Brain MRI, t2w sequence, axial 2D slice.
Patient: age 39, sex M, weight 95 kg, height 1.95 m
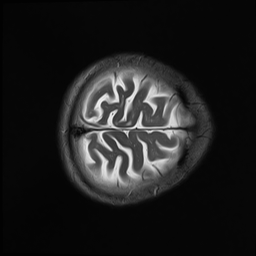